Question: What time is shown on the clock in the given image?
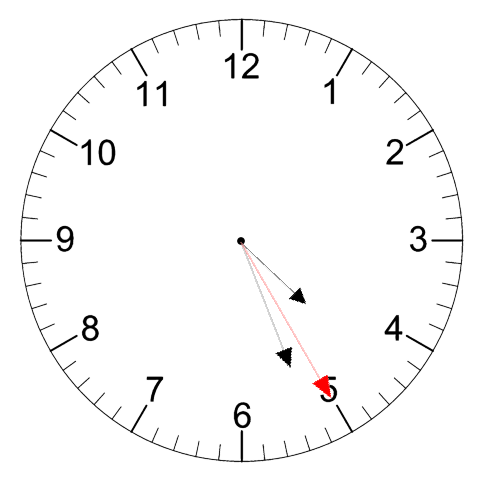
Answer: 04:26:25